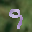
Label: 9